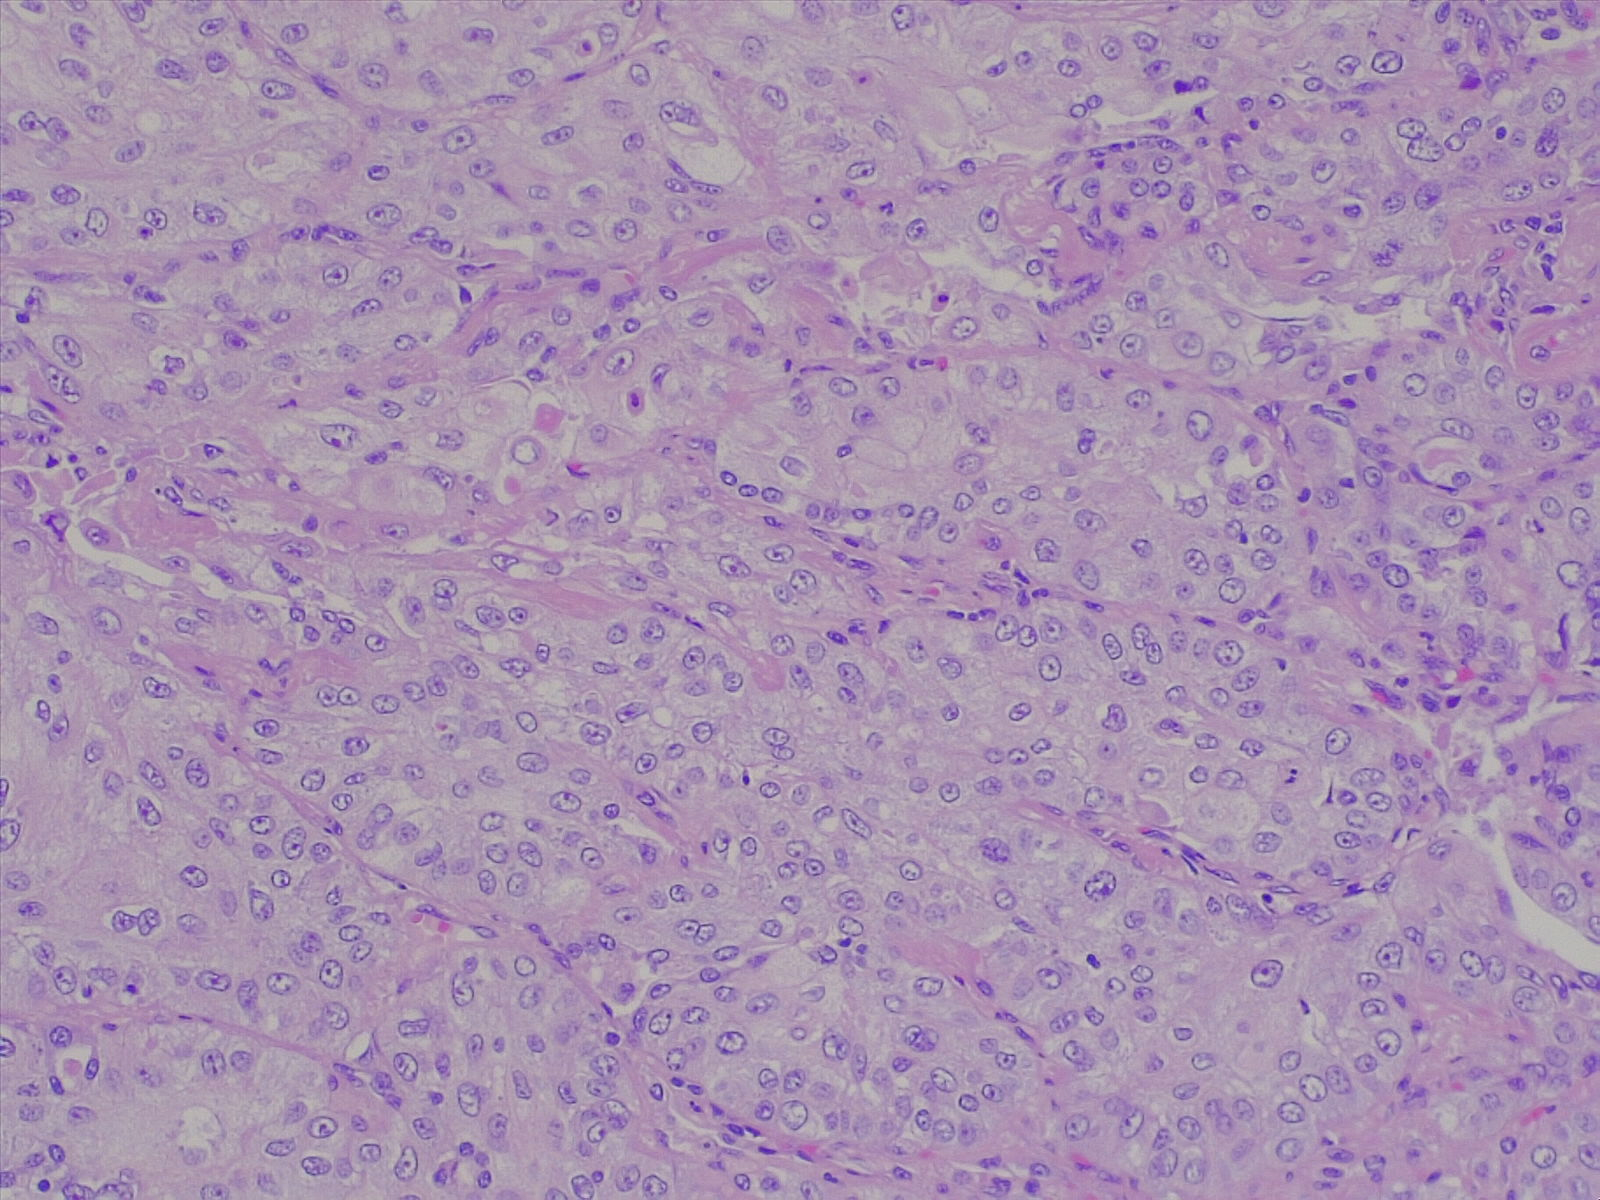
Label: lung squamous cell carcinoma, poorly differentiated